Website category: camera
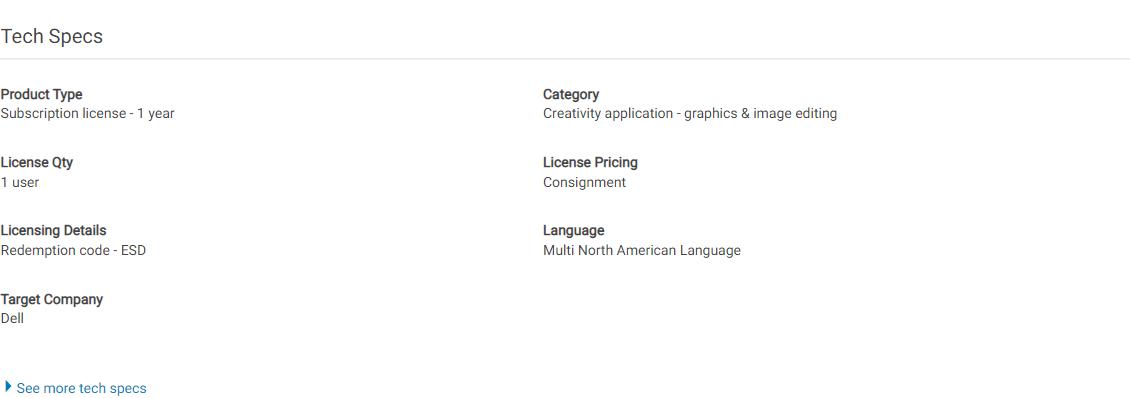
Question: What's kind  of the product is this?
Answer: Subscription license - 1 year

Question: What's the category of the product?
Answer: Subscription license - 1 year

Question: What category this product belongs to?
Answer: Subscription license - 1 year

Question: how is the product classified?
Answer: Subscription license - 1 year

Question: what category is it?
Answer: Subscription license - 1 year

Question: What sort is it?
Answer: Subscription license - 1 year

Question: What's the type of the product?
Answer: Subscription license - 1 year